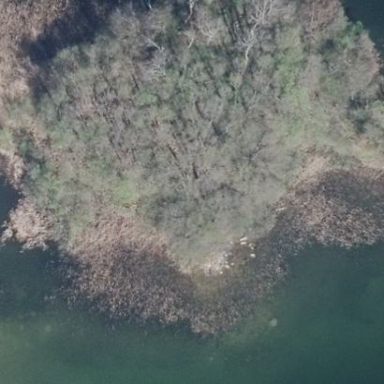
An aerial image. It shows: Islet covered in broadleaved woodland.